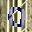
Label: 0